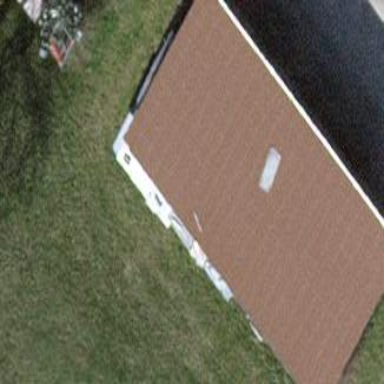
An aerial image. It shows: View of roof of building.